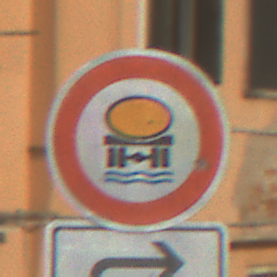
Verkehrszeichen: VerbotFahrzeugeWassergefaehrdenderLadung
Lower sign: RichtungsangabeDurchPfeile5
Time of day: MorningAfternoon
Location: Outdoor (Urban)
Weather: Clear
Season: NotSpecified
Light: Natural